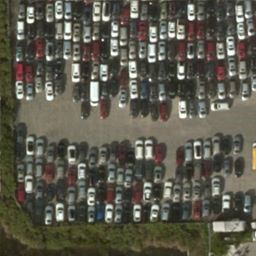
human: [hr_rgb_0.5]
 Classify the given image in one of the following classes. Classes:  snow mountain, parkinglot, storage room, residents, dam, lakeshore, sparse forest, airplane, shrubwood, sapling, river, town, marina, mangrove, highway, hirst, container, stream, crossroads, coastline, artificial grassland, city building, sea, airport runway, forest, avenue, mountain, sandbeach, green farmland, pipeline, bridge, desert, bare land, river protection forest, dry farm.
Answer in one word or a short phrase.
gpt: parkinglot